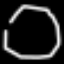
Label: octagon